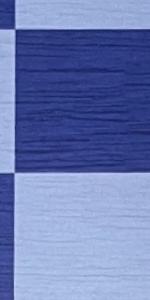
Label: Empty